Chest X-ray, PA view. Patient: 41 years old, sex F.
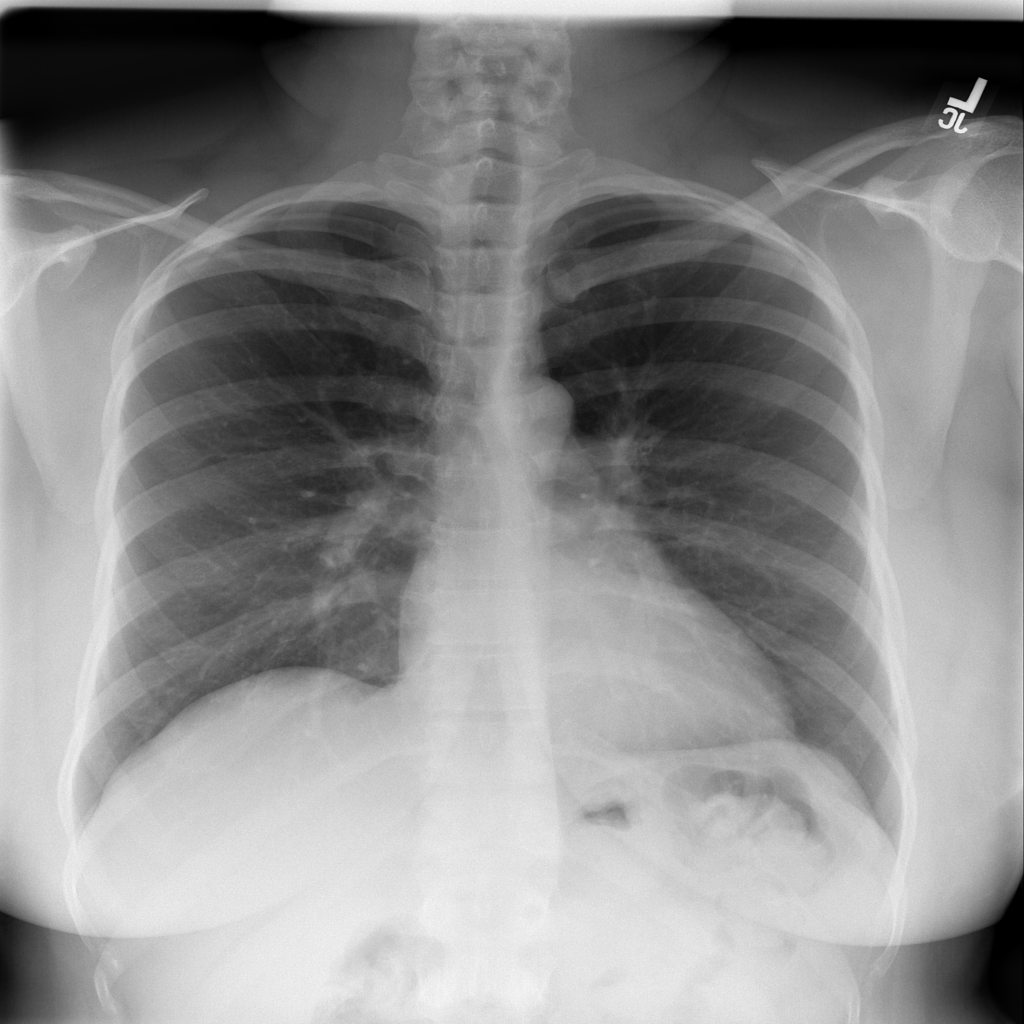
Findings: No Finding